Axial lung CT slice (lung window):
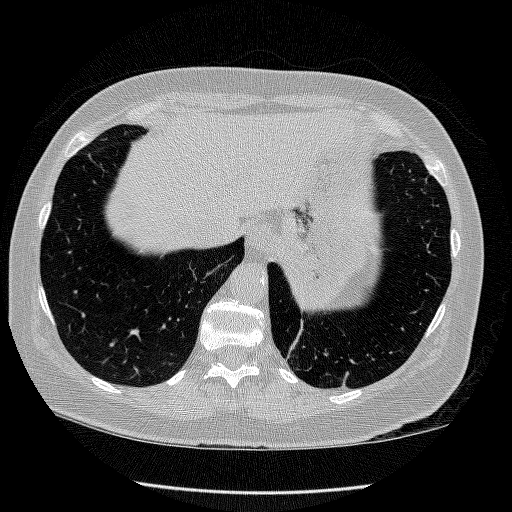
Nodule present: no